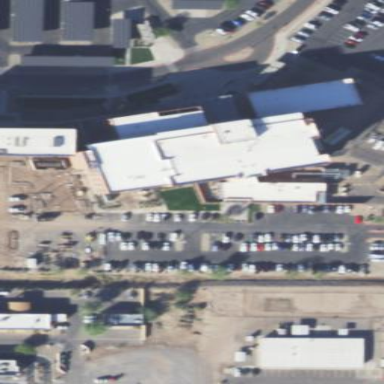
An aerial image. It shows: Courthouse building.